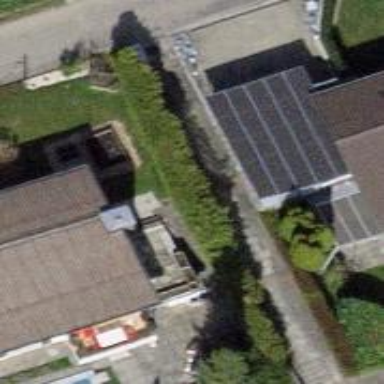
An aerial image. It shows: Group of garages.